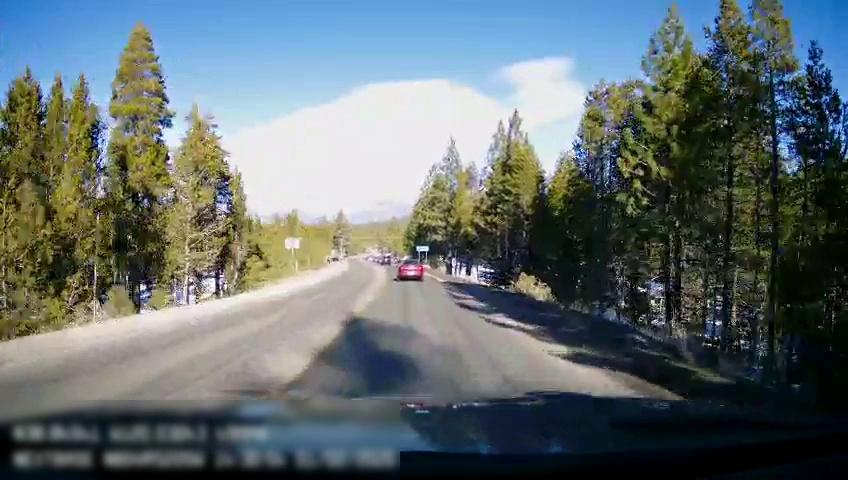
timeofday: Day
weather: Sunny
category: Drivable Space
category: Vehicles | Car
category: Vehicles | SUV
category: Lanes | Opposite Lane
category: Lanes | Current Lane
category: Traffic | Signs